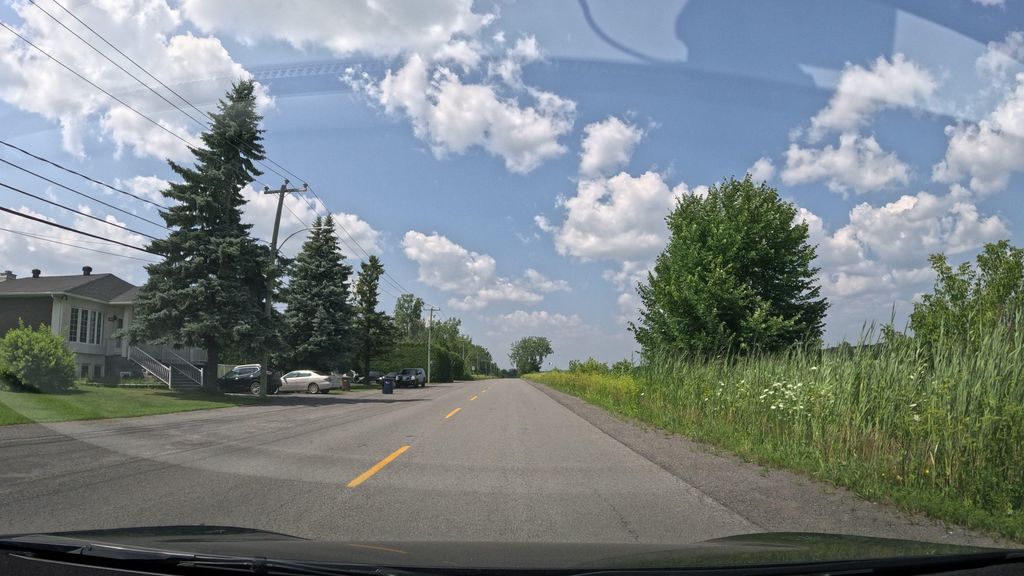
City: montreal